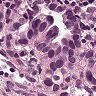
Metastatic tissue present: yes